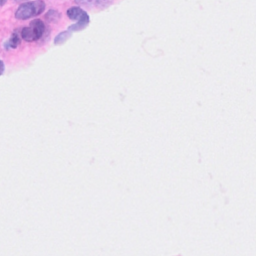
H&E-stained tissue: Breast